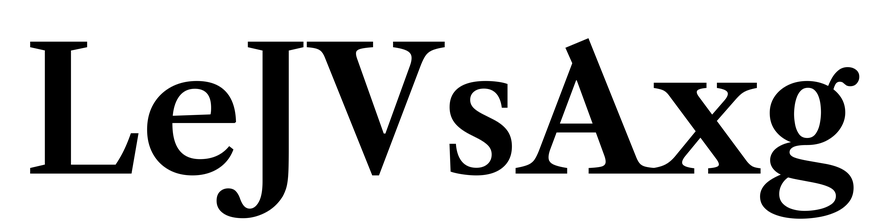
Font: LibreCaslonText_SemiBold